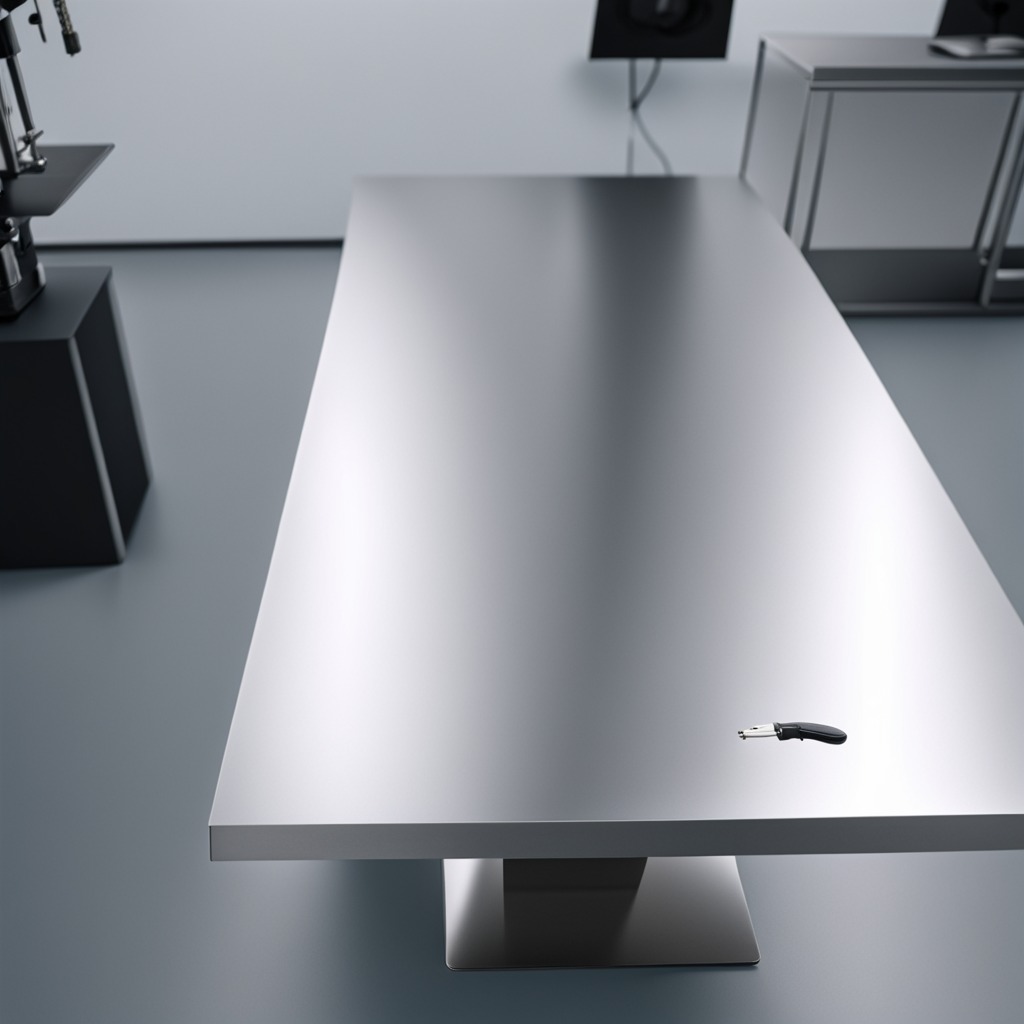
A utility knife is lying on a stainless steel table.